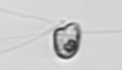
Label: flagellate_morphotype1